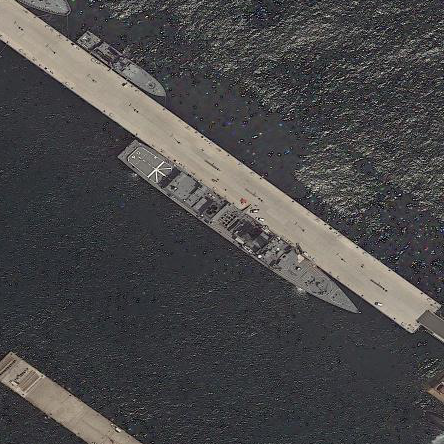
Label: Murasame-class_destroyer